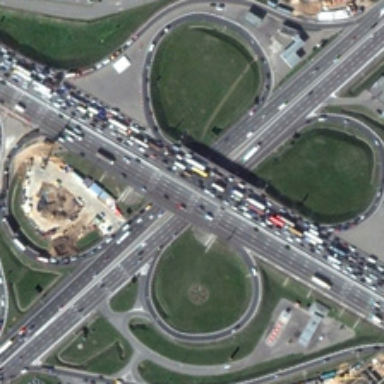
Many green meadows are near a viaduct with many cars .